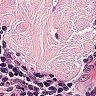
Metastatic tissue present: no